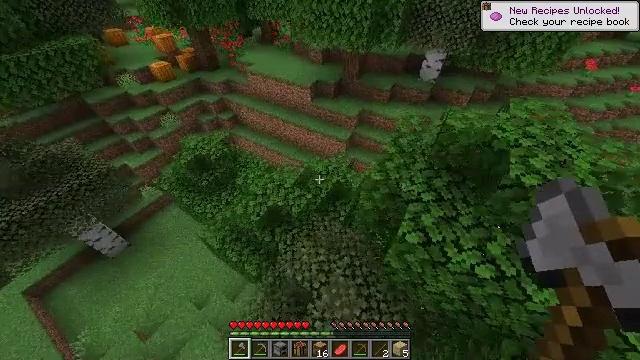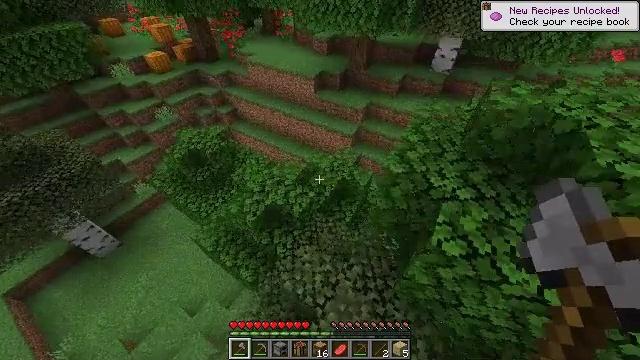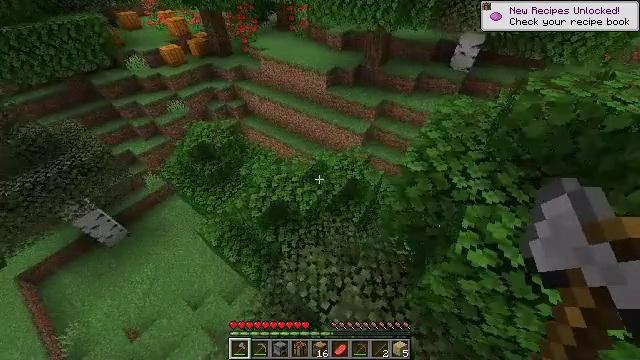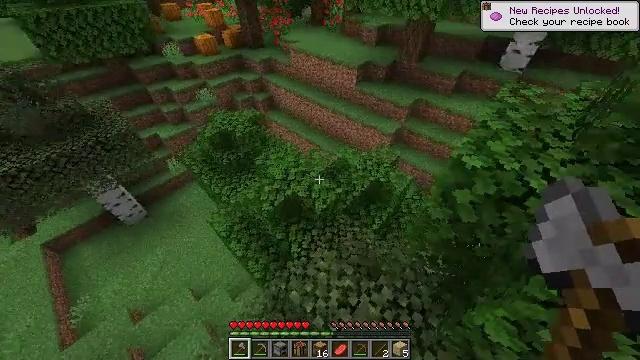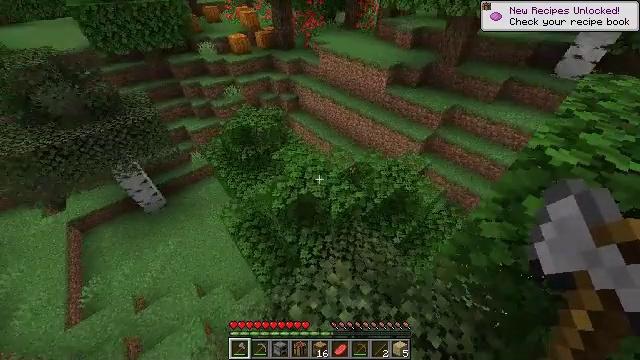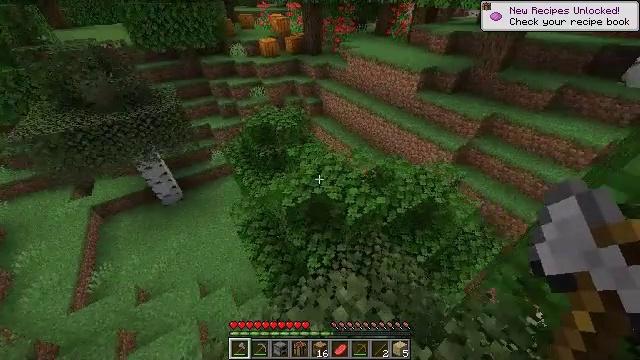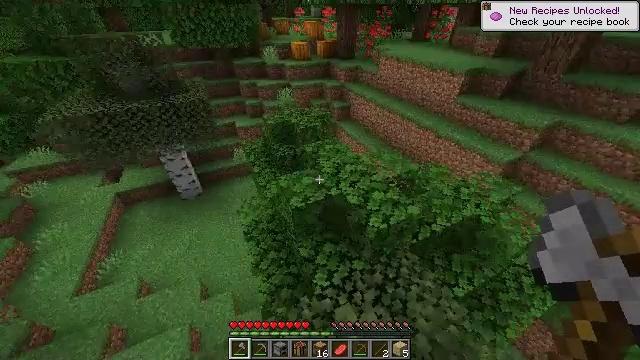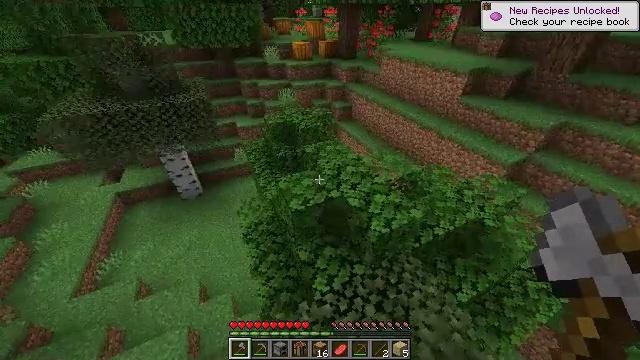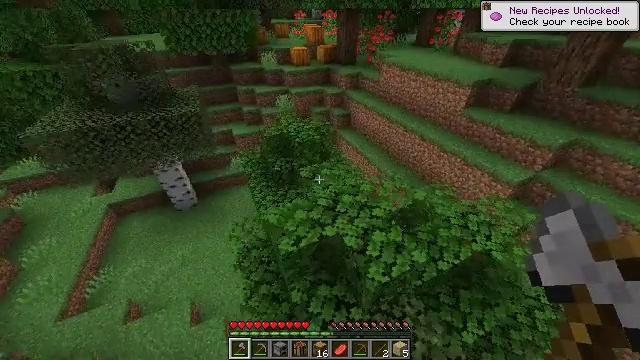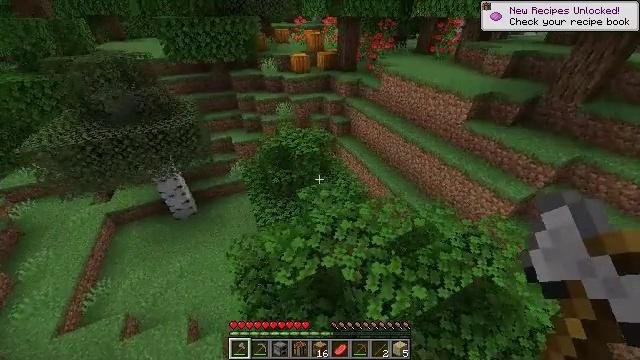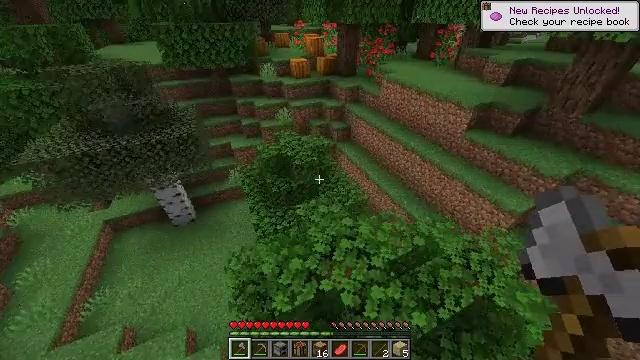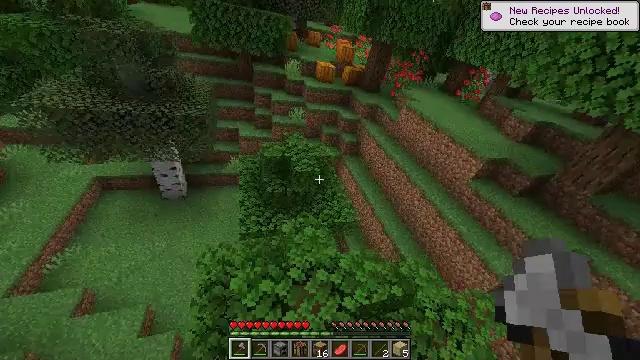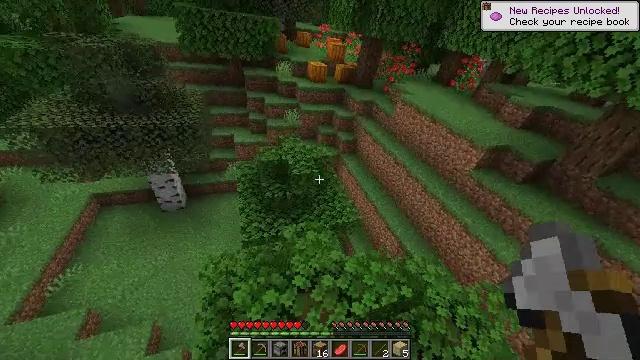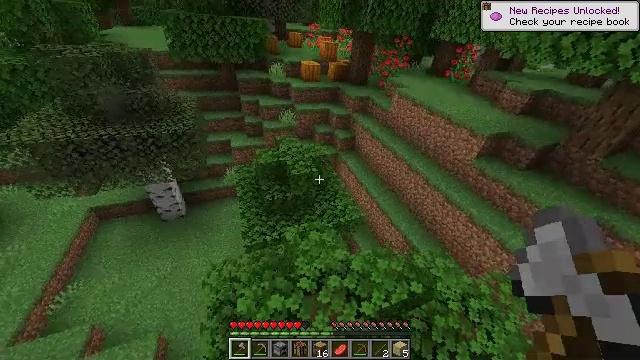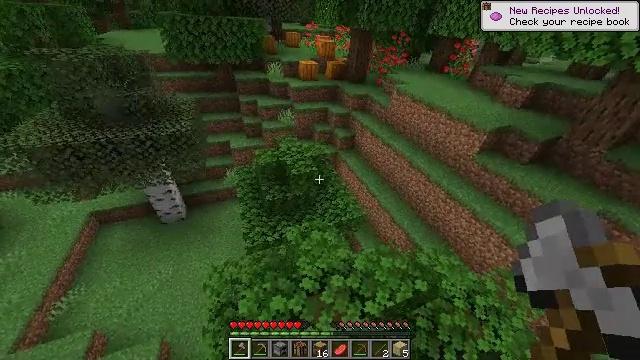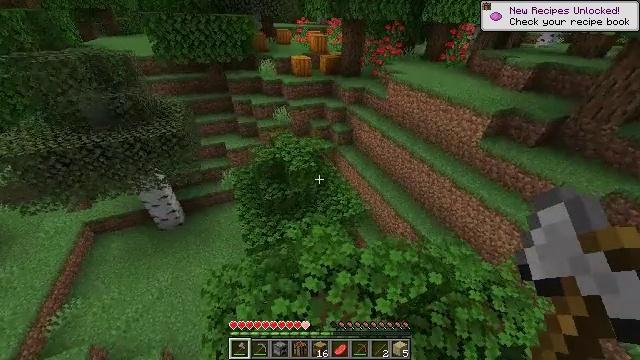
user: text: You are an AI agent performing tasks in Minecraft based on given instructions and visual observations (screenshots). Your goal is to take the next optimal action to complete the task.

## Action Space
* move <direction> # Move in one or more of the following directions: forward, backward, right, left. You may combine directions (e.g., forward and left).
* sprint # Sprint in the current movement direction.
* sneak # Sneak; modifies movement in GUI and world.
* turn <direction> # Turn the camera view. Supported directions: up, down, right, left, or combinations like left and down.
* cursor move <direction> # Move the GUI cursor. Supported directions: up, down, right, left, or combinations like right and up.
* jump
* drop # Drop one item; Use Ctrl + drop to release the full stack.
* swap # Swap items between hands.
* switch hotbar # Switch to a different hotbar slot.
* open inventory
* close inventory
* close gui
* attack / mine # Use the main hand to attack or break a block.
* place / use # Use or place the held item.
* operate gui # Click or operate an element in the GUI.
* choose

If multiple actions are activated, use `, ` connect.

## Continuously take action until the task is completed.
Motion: motion action
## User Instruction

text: Gather the rose bush by attacking it.
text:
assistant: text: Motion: move forward, sprint
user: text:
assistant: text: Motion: move forward, sprint, turn left
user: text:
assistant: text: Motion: move forward, sprint, turn left
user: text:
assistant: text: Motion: move forward, sprint, turn left and up
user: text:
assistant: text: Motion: move forward, sprint, turn left and up
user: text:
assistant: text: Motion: move forward, sprint, turn left and up
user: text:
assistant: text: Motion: move forward, sprint
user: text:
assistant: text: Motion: move forward, sprint, jump
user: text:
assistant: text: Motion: move forward, sprint, jump
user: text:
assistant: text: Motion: move forward, sprint, jump
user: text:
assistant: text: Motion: move forward, sprint, jump
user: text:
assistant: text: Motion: move forward, sprint, jump
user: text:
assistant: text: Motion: move forward, sprint, jump
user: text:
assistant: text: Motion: move forward, sprint, jump
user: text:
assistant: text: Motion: move forward, sprint
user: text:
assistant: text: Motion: move forward, sprint
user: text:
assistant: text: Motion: move forward, sprint, turn left and up
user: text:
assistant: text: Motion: move forward, sprint, turn left and up
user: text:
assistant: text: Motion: move forward, sprint, turn left
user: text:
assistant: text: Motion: move forward, sprint
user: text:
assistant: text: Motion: move forward, sprint
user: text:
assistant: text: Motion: move forward, sprint
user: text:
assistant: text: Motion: move forward, sprint, turn right
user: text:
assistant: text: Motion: move forward, sprint
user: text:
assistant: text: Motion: move forward, sprint
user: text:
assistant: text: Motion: move forward, sprint
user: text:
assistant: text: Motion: move forward, sprint, jump
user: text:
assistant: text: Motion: move forward, sprint, jump
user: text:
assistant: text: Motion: move forward, sprint, jump
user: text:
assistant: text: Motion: move forward, sprint, jump